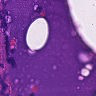
Metastatic tissue present: no